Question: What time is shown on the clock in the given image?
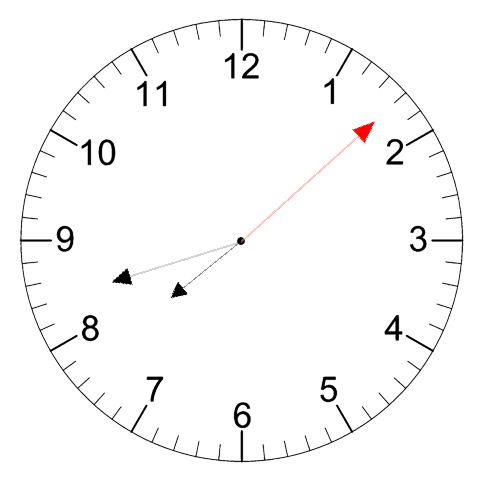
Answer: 07:42:08